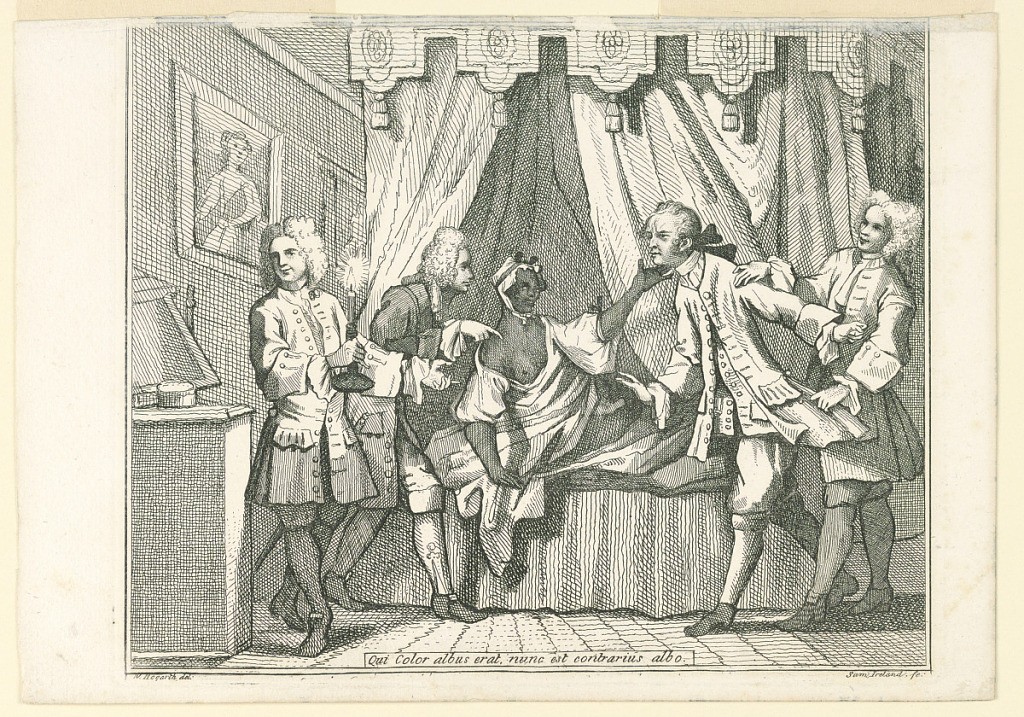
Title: The Discovery
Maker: Samuel Ireland, English, ca. 1744–1800
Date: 1794
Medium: Etching on paper
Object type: Print
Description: Interior scene of a room. In background a canopied bed with a colored woman seated on it. At the bed four men standing.